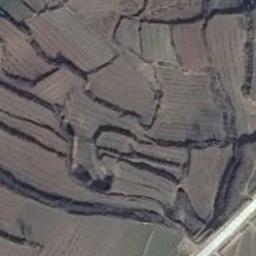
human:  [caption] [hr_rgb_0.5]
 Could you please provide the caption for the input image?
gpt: A large layer of brown and green mixed terraces .

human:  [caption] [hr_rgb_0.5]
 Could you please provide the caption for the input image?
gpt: There is a road beside the terrace .

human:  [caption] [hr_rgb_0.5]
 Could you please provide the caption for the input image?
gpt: Most of the terraces are bare land .

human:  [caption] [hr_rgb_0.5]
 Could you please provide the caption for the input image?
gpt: The bare terrace is next to the road .

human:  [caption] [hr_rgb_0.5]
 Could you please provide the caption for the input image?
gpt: There are some brown terraces arranged irregularly .